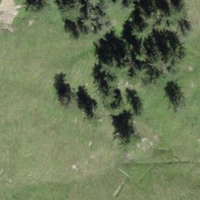
EUNIS habitat code: 23
Species observed at this site:
Gentiana verna